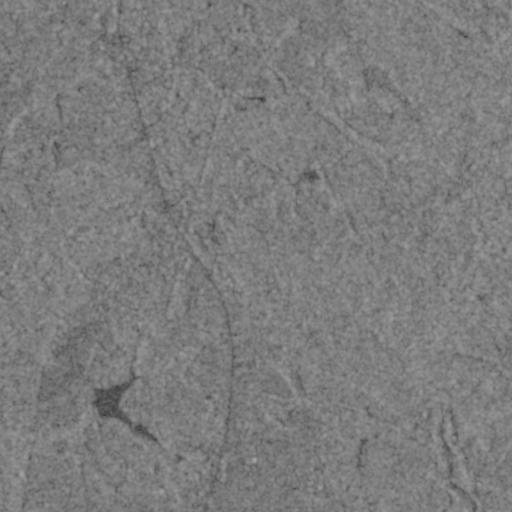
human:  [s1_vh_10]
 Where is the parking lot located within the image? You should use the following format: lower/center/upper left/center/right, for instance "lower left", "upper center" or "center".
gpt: The parking lot is located in the upper left of the image.
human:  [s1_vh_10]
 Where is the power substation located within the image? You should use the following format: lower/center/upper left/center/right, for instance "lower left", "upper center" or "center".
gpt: The power substation is located in the upper center of the image.
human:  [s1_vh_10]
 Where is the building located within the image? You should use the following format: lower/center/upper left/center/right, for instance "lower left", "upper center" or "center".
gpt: The building is located in the upper left of the image.
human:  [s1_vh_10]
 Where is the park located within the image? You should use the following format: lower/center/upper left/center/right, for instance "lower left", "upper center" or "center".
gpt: There is no park in the image.

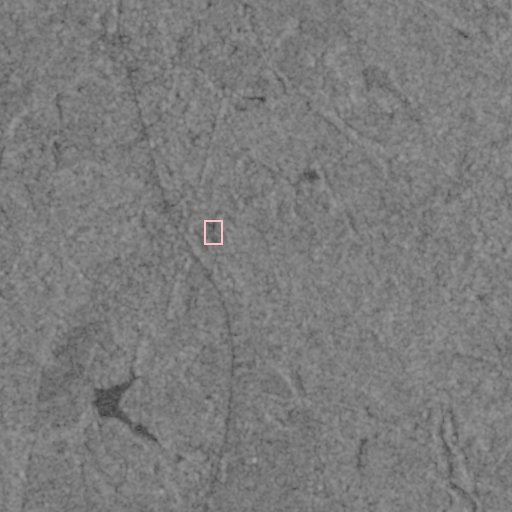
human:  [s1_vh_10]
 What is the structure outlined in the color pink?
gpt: The structure outlined in pink is a building.
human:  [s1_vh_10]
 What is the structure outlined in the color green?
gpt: There is no green outline.